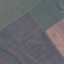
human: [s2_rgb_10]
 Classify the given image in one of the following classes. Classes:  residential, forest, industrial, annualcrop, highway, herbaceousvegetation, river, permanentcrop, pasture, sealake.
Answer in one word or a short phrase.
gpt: AnnualCrop